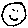
Label: smiley face